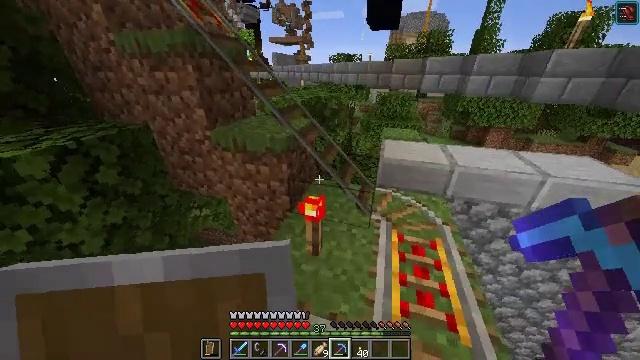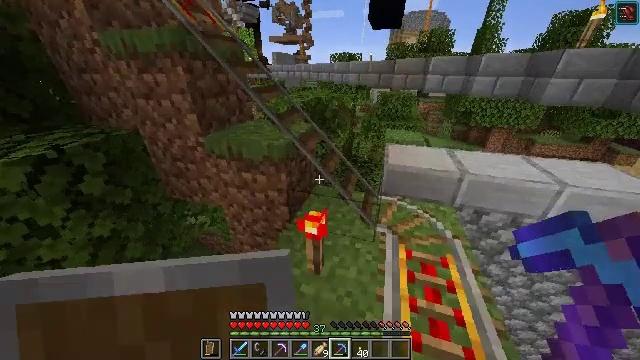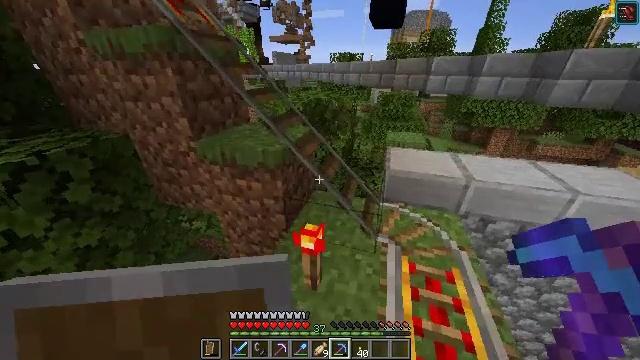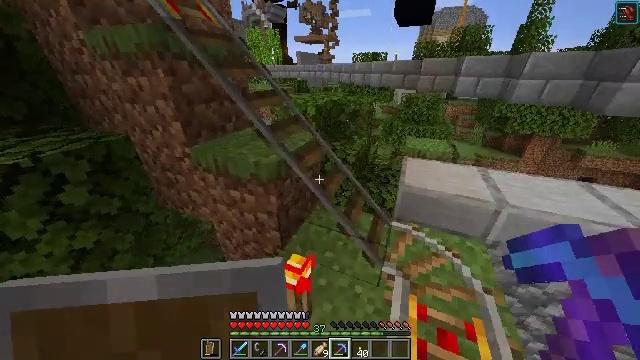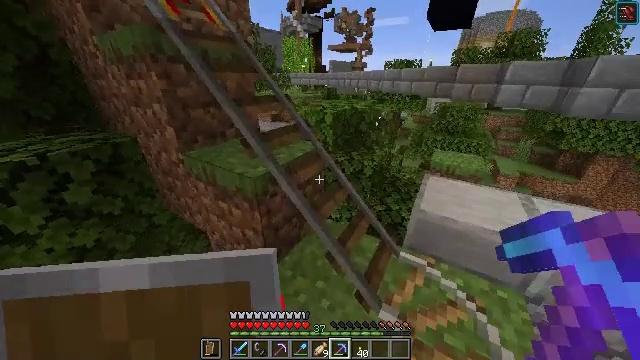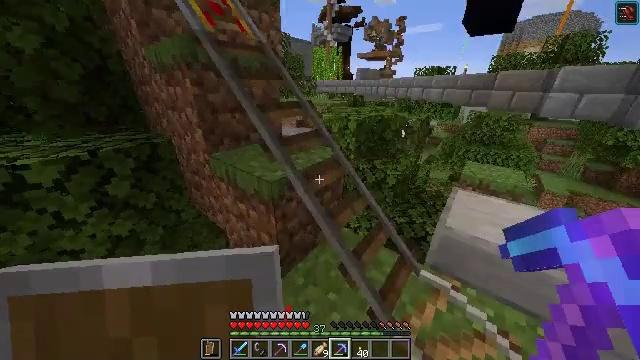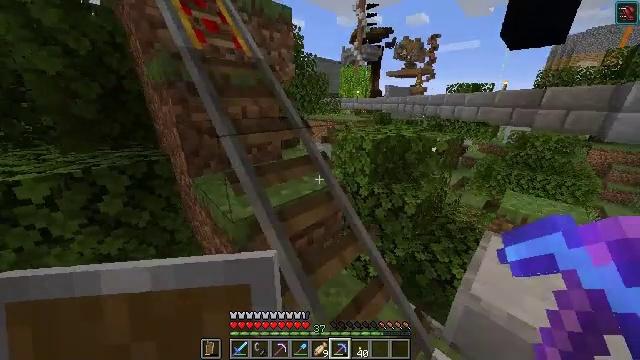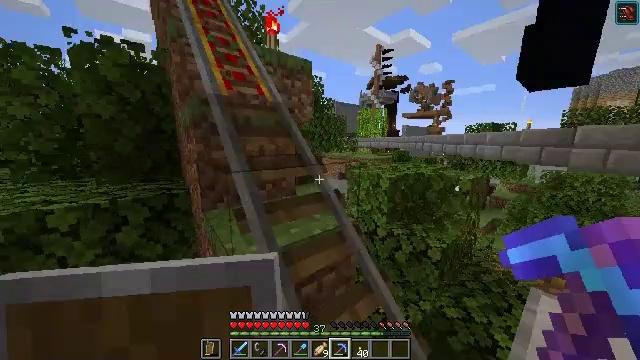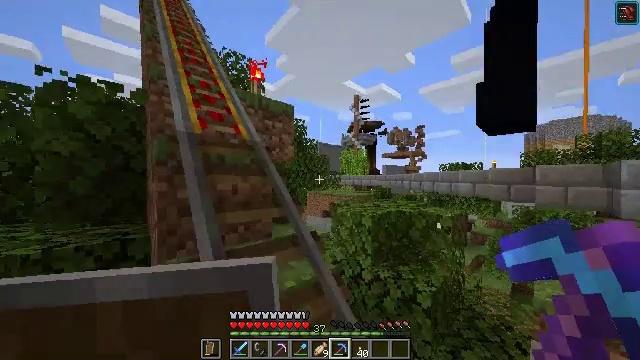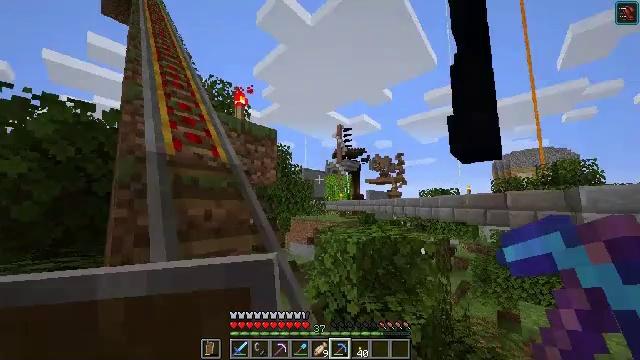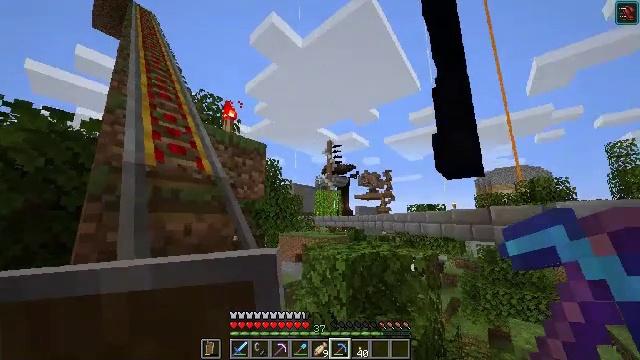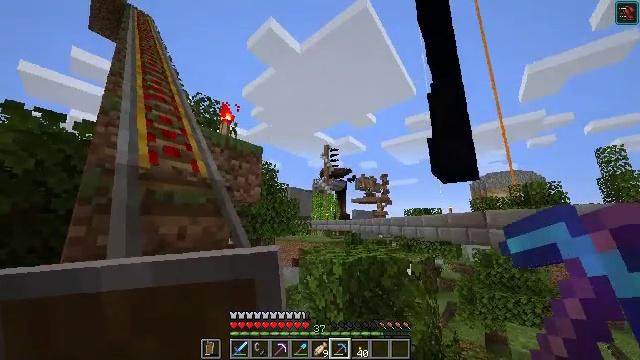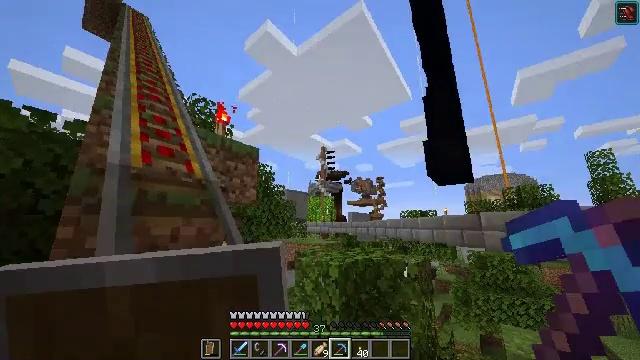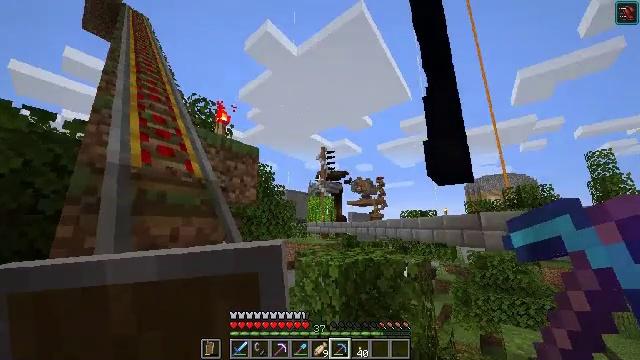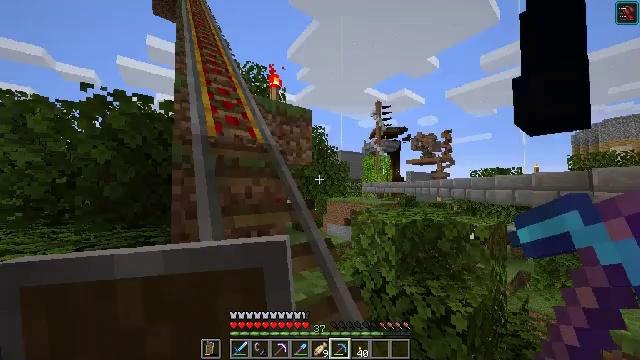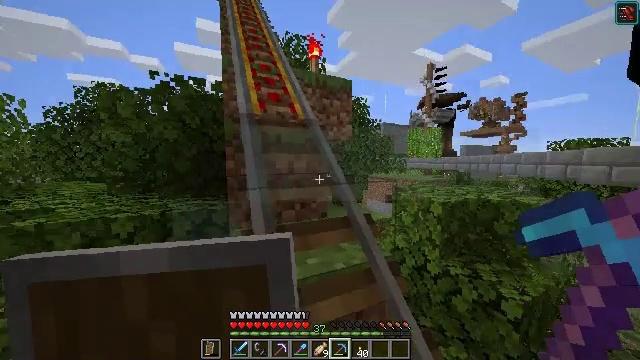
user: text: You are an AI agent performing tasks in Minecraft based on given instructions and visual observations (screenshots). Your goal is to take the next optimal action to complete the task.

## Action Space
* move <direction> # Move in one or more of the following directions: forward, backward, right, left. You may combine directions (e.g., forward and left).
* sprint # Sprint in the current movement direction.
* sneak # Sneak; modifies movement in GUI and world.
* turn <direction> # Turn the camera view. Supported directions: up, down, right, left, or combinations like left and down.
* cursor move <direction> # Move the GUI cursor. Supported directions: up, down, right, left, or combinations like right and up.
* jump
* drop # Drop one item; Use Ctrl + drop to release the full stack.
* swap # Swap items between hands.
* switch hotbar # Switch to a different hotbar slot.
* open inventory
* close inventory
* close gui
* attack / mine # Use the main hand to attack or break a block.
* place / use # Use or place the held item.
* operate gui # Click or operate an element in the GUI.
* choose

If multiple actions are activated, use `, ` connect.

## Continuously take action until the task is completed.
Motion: motion action
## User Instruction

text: Collect crimson fungus by left-clicking.
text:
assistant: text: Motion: move forward
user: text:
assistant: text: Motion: move forward and move right
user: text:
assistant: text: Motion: move forward and move right, turn left
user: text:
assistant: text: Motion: move forward and move right, turn left and up
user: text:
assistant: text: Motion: move forward and move right, turn left and up
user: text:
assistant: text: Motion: move forward, turn left and up
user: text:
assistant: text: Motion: turn left and up
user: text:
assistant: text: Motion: turn right and up
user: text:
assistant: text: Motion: turn right and up
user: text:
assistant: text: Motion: turn right and up
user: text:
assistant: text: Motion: turn up
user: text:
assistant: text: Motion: turn right
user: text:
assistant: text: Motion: no_op
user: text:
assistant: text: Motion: turn left and down
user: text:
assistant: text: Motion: turn left and down
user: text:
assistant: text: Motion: move forward, turn left and down
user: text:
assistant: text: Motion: move forward, turn left, jump
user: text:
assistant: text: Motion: move forward, turn left and down, jump
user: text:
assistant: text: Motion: move forward, jump
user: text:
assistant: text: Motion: move forward
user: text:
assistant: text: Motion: move forward
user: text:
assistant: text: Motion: move forward, turn left
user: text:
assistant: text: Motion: move forward, turn left
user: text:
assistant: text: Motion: move forward, turn left
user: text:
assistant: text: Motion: move forward, turn left
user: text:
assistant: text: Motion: move forward, jump
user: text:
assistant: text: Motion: move forward, jump
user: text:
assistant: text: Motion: move forward, jump
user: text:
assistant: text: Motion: move forward
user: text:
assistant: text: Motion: move forward